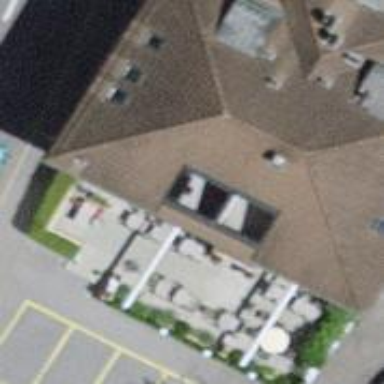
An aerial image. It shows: Restaurant.